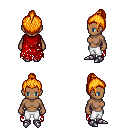
a pixel art fantasy rpg character, female body template, human, dark skin, red tattered cape, white pants, light blonde short topknot hairstyle, metal boots, four views (front, back, left, right), 2x2 character sprite sheet, small pixel art, hard edges, no anti-aliasing